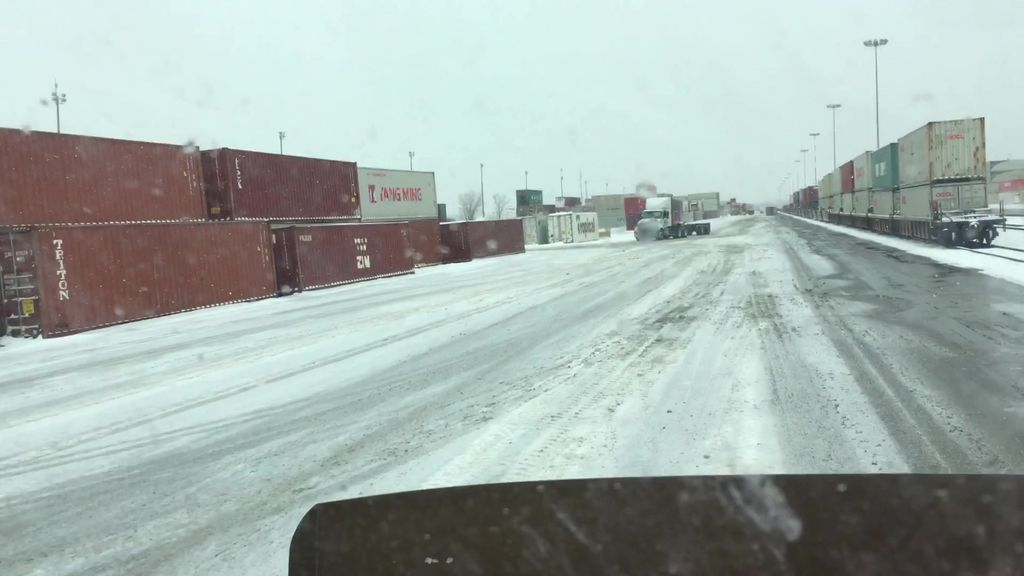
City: montreal